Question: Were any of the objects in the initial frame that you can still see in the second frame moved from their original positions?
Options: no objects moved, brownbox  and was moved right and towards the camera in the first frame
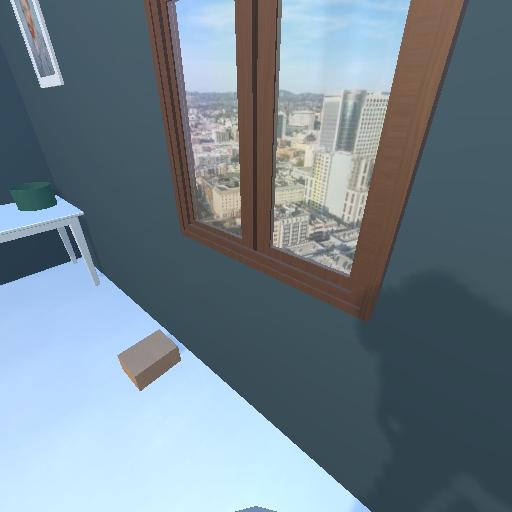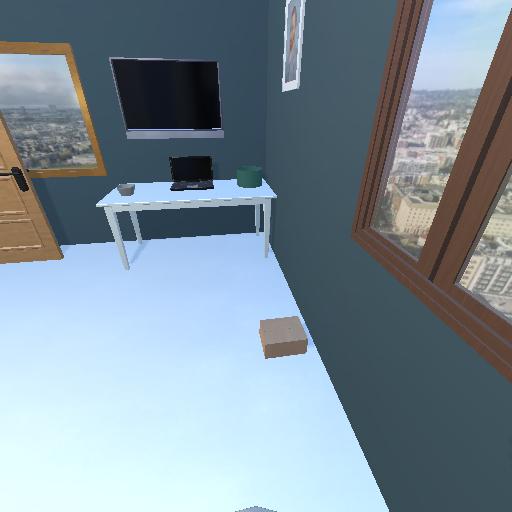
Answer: no objects moved